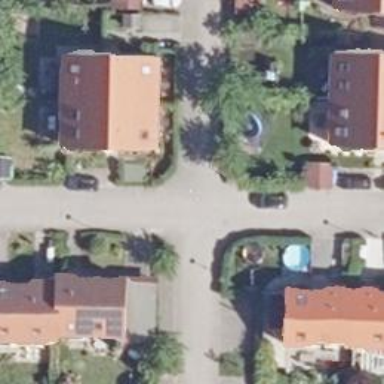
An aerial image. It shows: Residential road with parallel parking lanes on both sides.